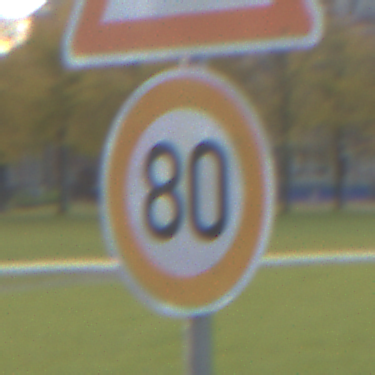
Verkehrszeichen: Geschwindigkeit80
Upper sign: KurveLinks
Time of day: MorningAfternoon
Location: Outdoor (Suburban)
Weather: PartlyCloudy
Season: NotSpecified
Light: Natural